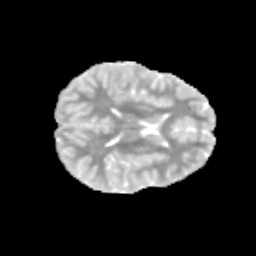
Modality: MD
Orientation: axial
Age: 10
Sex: male
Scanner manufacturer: siemens
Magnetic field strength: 3 T
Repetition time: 3.8 s
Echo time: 0.07 s